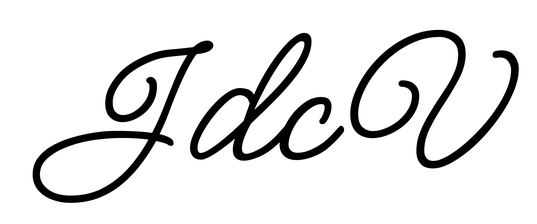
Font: MeowScript-Regular